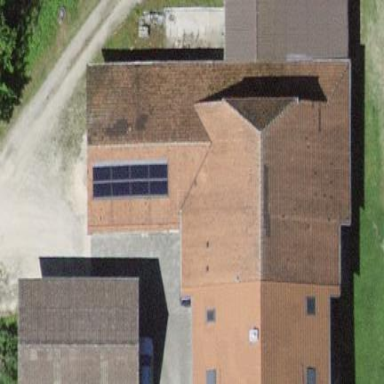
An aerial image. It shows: Farm building.